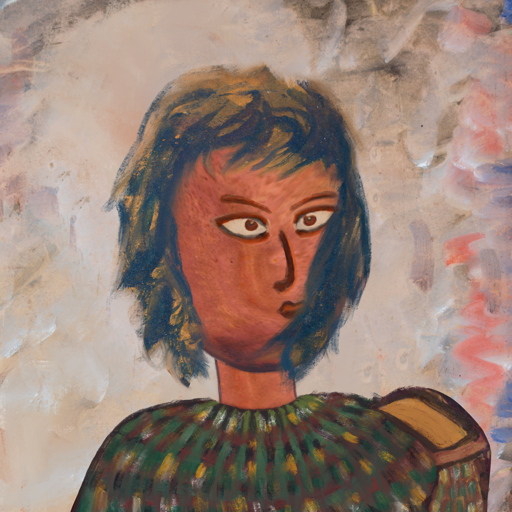
Background: Roy_Bahadur, Head And Neck Side: Mother_And_Son_Mother, Face Side: Roy_Bahadur, Bust: After_Raid, Hair Side: In_The_Sun, Head Accessory: Blank, Second Necklace: Blank, Necklace: Blank, Baby: Blank